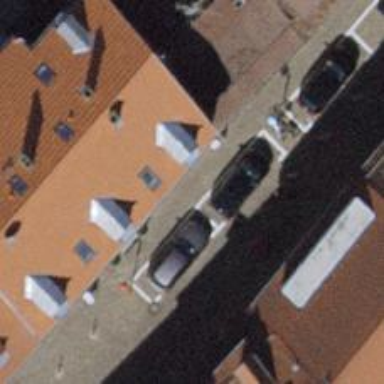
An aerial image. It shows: Restaurant.